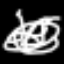
Label: squiggle